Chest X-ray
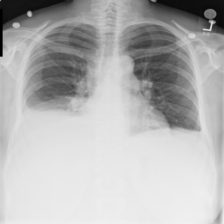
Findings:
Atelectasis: negative
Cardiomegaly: negative
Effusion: positive
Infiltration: negative
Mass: negative
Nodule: negative
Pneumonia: negative
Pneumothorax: negative
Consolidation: negative
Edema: negative
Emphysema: negative
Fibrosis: negative
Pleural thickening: negative
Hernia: negative